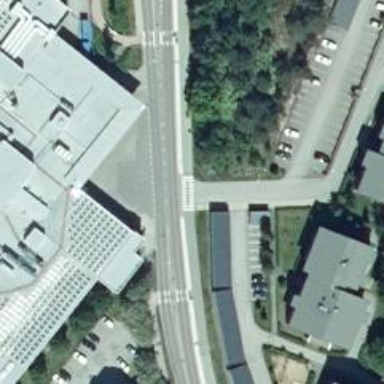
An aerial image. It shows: Crossing on asphalt cycleway.